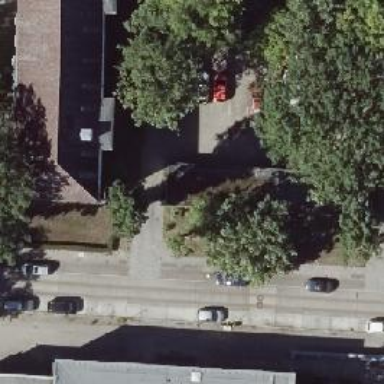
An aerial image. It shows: Alley classified as service road.